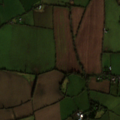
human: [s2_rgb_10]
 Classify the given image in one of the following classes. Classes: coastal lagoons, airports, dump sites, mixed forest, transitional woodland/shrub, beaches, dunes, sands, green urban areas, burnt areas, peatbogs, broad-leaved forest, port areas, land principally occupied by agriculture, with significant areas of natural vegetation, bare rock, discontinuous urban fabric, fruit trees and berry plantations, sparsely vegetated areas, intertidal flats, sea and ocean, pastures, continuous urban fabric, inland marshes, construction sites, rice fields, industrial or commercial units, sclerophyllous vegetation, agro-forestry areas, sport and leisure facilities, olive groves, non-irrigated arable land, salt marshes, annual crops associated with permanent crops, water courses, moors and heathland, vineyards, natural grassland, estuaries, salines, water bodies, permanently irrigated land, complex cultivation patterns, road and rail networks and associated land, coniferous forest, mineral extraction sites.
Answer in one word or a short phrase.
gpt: non-irrigated arable land, pastures